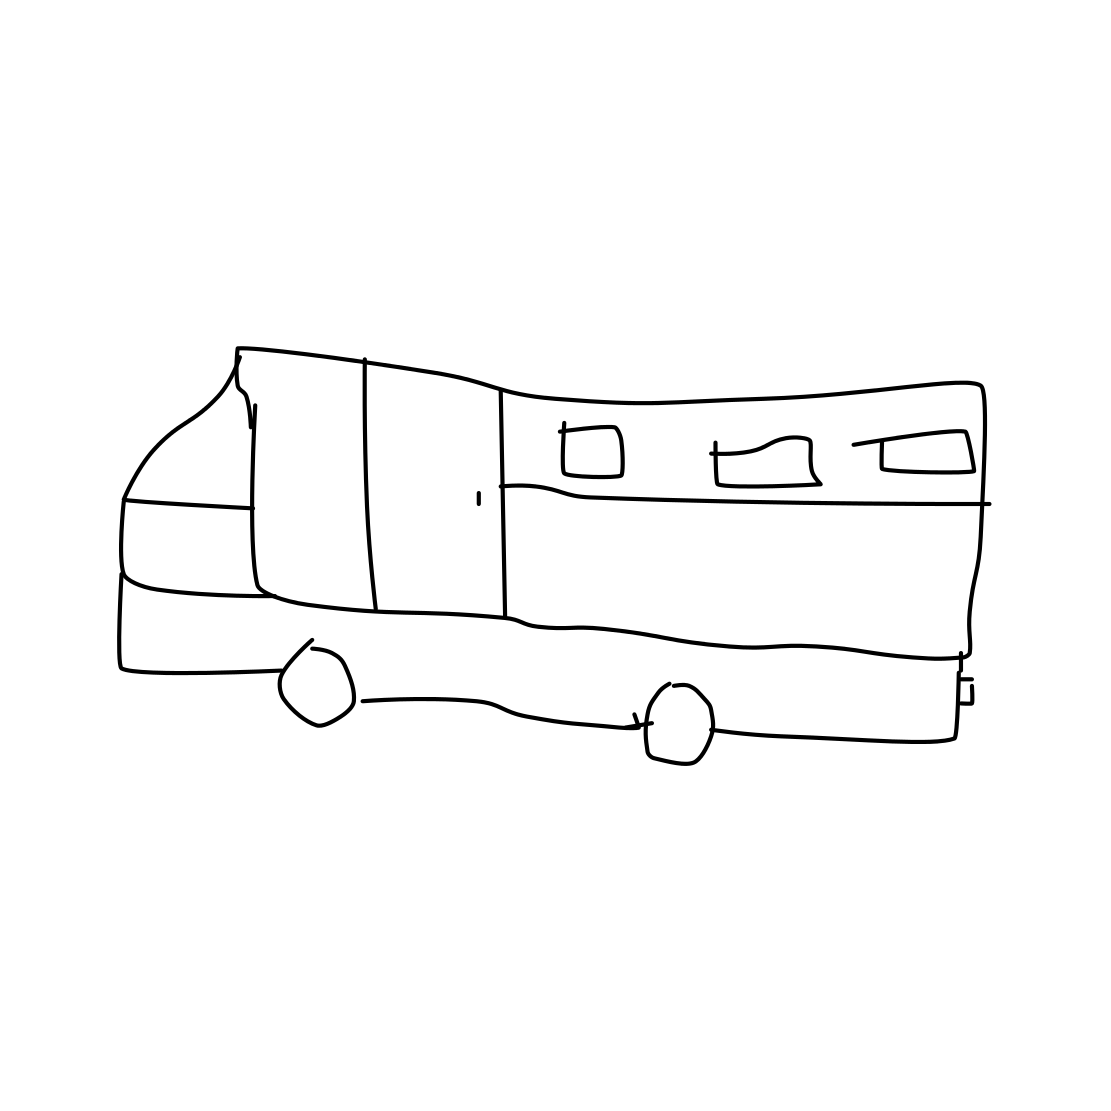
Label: van